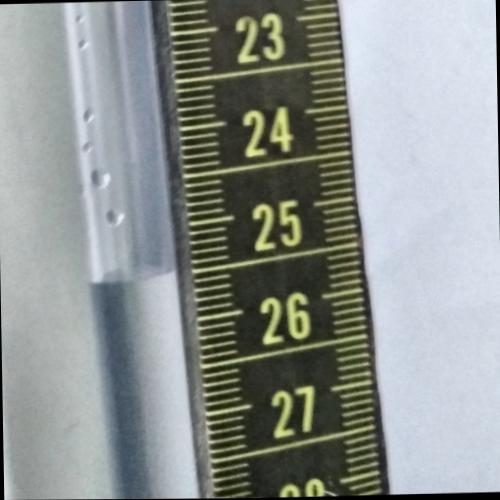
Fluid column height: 25.5 cm